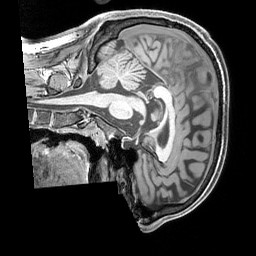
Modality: T1w
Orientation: sagittal
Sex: male
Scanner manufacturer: siemens
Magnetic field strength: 3 T
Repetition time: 2.3 s
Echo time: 0.00226 s